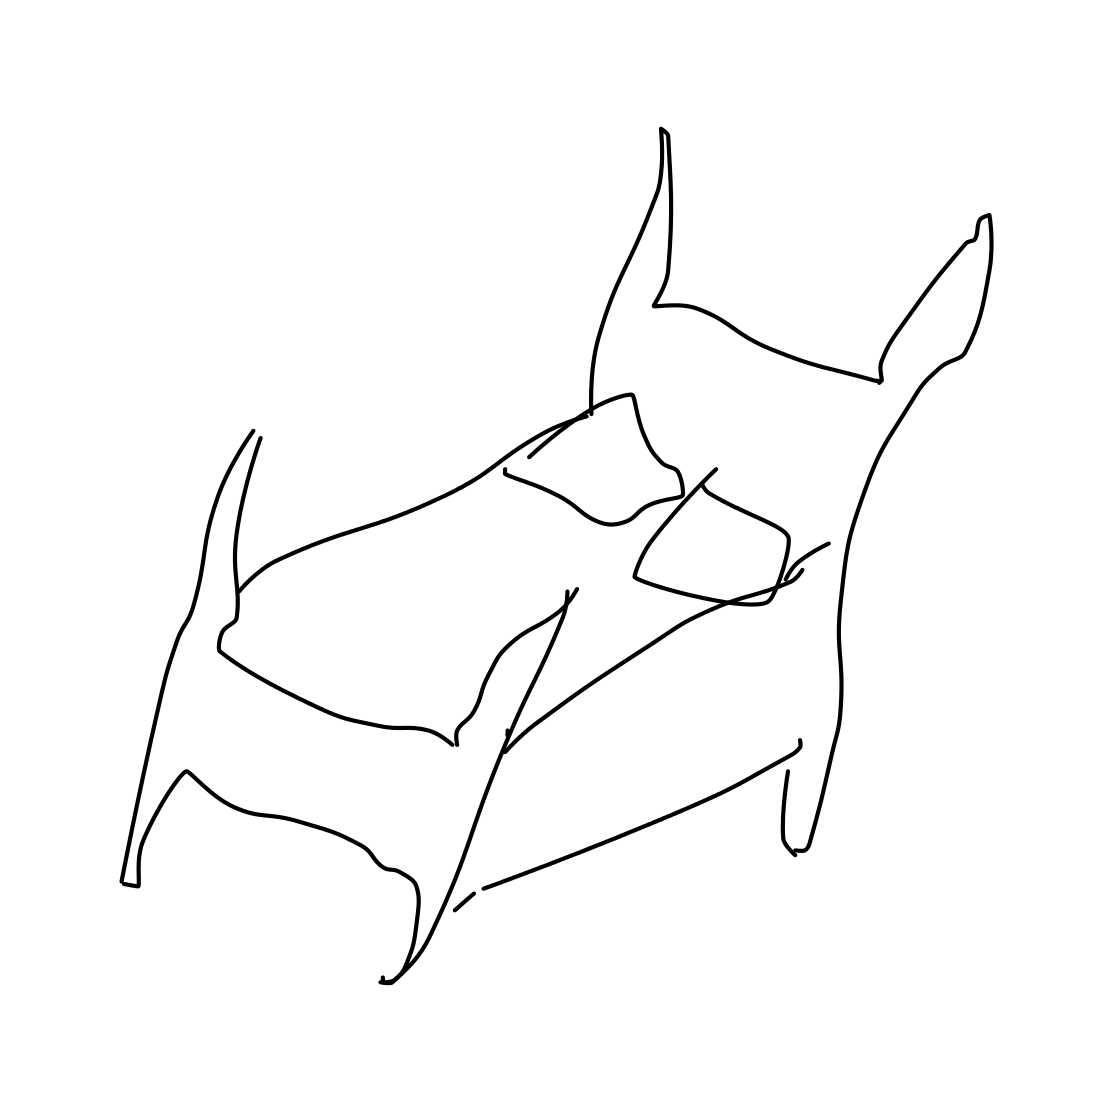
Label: bed